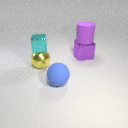
small cyan metal cube above large yellow metal sphere